Field crop: maize
Growth stage: 2
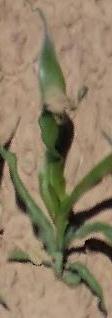
Species: maize